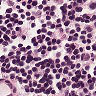
Metastatic tissue present: no